Field crop: maize
Growth stage: 1
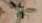
Species: atriplex